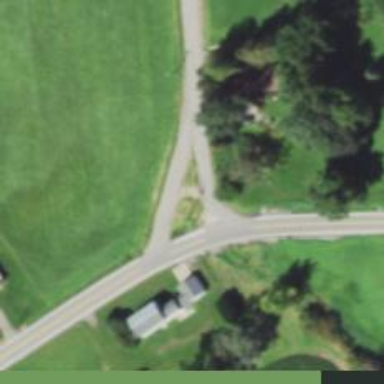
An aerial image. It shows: Unclassified road.